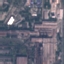
Land use / land cover: Industrial